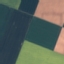
Label: AnnualCrop